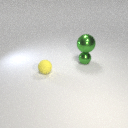
small green metal sphere to the right of small yellow rubber sphere